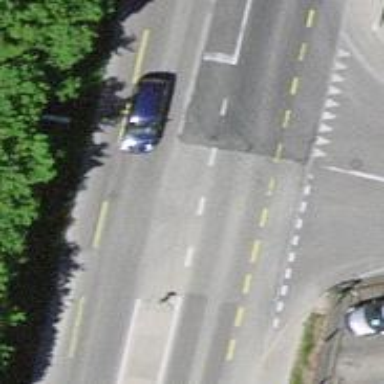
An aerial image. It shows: Primary highway with dedicated lane for cyclists.